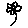
Label: flower